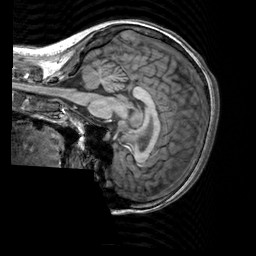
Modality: T1w
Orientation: sagittal
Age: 28
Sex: female
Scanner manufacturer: siemens
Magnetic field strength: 3 T
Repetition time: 2.3 s
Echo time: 0.00303 s